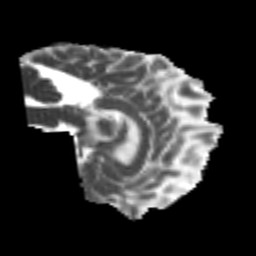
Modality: MD
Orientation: sagittal
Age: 22
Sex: male
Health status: healthy
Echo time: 0.074 s